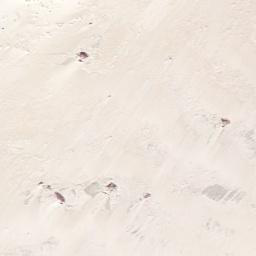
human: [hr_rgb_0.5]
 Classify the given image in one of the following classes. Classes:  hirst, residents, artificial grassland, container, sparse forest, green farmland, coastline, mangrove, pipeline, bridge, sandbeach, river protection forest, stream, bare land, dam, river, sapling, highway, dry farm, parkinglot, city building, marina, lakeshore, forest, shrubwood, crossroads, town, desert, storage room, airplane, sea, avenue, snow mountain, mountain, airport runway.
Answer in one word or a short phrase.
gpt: sandbeach